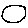
Label: circle